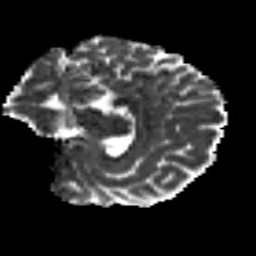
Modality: MD
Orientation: sagittal
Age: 20
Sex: female
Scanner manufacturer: siemens
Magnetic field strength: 3 T
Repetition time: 8.8 s
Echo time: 0.085 s